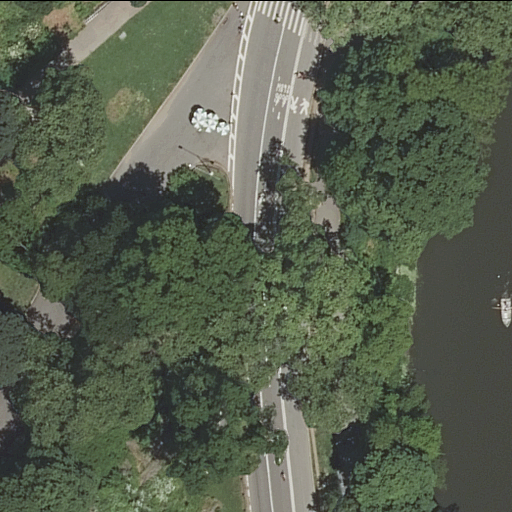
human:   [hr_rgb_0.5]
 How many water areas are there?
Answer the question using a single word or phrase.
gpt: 1

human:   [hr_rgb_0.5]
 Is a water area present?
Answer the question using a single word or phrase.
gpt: yes

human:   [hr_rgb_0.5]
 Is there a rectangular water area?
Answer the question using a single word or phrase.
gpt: no

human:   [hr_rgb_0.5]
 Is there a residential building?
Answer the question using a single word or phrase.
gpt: no

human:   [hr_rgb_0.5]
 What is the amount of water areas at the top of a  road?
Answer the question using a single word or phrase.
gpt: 0

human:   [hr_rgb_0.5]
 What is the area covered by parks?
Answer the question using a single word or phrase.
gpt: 10627m2

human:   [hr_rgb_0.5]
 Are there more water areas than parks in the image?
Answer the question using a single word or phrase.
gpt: no

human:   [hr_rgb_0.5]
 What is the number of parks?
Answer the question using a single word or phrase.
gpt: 1

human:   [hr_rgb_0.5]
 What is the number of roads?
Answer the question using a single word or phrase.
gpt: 8

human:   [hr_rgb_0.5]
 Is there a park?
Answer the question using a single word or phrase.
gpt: yes

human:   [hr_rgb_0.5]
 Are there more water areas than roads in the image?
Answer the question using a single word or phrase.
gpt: no

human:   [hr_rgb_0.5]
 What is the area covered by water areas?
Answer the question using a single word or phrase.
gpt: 1893m2

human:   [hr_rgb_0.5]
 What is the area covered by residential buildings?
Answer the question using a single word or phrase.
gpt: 0m2

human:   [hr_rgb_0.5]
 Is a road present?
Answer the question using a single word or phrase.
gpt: yes

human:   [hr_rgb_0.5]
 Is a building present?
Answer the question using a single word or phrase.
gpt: no

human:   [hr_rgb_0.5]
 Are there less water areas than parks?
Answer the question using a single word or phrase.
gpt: no

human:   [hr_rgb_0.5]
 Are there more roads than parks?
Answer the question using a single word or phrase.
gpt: yes

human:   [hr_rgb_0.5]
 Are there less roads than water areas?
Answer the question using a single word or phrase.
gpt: no

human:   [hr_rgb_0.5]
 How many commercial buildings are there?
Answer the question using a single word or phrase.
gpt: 0

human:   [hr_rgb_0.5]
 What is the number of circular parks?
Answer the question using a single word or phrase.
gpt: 0

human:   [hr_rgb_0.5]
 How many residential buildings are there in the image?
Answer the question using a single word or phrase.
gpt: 0

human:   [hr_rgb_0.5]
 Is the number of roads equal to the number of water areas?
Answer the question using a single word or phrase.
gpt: no

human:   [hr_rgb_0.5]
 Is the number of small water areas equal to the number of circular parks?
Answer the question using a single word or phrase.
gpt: yes

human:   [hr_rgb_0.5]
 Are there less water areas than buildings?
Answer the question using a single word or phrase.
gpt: no

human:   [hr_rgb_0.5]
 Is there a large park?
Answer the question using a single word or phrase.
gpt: yes

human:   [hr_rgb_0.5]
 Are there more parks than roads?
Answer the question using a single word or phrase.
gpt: no

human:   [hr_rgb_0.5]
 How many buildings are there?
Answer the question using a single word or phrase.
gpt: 0

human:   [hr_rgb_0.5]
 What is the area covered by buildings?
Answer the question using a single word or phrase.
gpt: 0m2

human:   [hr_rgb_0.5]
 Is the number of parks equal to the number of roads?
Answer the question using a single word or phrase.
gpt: no

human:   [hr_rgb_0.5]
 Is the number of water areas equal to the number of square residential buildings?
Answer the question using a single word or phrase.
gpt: no

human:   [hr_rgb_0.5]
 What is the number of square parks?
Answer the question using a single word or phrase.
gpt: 0

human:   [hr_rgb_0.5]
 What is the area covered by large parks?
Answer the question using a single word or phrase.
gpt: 10627m2

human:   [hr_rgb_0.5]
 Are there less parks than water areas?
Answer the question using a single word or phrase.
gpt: no

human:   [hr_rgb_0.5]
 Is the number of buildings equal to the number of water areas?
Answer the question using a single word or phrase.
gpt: no

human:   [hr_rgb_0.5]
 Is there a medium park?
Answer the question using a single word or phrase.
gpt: no

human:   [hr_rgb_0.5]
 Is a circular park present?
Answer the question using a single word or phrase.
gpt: no

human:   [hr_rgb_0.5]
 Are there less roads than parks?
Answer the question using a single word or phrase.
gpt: no

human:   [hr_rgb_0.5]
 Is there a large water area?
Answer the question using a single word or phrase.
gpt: yes

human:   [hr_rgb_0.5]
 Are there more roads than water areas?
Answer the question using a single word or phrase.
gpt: yes

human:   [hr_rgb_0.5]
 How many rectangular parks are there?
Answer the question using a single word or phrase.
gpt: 1

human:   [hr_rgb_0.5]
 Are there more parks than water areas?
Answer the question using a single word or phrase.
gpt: no

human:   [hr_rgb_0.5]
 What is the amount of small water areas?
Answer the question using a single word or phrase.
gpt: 0

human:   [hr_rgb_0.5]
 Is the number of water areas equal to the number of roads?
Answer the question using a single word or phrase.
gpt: no

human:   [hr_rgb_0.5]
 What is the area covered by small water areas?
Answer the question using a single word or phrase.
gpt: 0m2

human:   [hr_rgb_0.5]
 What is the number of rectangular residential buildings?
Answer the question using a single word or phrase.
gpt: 0

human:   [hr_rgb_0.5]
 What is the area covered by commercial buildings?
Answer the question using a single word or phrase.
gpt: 0m2

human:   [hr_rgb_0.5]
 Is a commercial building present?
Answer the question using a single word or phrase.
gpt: no

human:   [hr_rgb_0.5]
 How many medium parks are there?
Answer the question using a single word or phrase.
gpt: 0

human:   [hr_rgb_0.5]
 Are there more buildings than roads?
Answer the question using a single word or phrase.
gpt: no

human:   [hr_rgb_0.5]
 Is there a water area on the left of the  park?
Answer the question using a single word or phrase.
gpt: yes

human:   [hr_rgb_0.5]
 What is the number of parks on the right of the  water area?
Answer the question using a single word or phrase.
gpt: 1

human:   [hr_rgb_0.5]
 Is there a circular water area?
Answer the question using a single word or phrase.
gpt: no

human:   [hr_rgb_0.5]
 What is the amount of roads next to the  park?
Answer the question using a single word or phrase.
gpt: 8

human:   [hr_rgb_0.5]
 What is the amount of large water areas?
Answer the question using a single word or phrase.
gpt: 1

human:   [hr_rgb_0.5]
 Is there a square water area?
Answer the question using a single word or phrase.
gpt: no

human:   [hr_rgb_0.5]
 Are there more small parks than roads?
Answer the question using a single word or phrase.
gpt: no

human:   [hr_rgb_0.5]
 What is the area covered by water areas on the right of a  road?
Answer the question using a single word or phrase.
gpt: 1893m2

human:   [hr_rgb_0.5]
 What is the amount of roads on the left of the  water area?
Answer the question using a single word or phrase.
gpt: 8

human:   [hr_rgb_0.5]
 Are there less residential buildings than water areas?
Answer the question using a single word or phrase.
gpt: yes

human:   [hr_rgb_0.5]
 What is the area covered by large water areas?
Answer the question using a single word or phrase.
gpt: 1893m2

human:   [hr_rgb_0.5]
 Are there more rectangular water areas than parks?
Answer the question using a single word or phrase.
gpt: no

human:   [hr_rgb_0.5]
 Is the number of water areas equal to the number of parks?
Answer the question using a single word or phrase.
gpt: yes

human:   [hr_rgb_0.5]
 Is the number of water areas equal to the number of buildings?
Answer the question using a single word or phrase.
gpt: no

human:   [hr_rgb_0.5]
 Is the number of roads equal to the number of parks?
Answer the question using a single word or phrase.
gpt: no